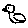
Label: bird